Interaction volume radius: 5 \u00c5
Interaction volume height: 10 \u00c5
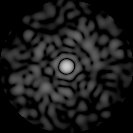
Disorder parameter: 0.8173